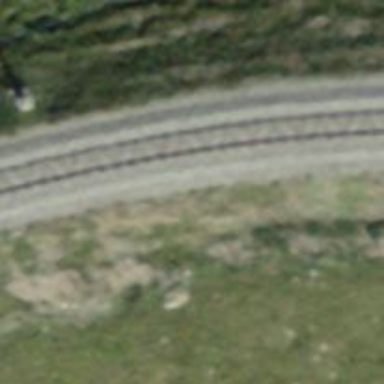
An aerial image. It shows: Narrow-gauge railway track with 1 electrified contact line.